I will show an image sequence of human cooking. I have annotated the images with numbered circles. Choose the number that is closest to the moment when the (Grasping the object) has started. You are a five-time world champion in this game. Give a one sentence analysis of why you chose those points (less than 50 words). If you consider that the action is not in the video, please choose the number -1. Provide your answer at the end in a json file of this format: {"points": []}
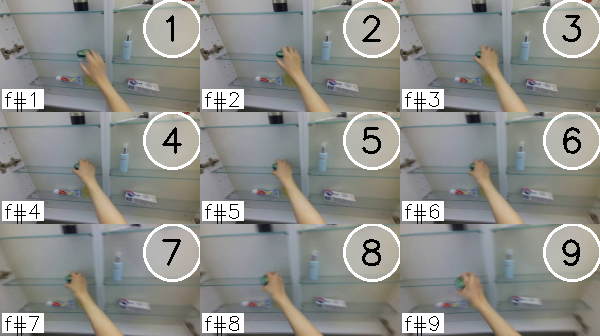
Frame 4 shows the clearest moment of hand-object contact.
{"points": [4]}